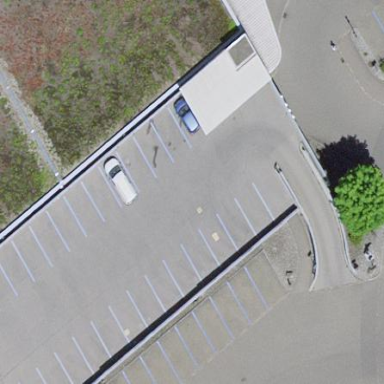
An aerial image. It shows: Multi-storey parking building.